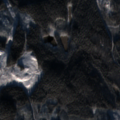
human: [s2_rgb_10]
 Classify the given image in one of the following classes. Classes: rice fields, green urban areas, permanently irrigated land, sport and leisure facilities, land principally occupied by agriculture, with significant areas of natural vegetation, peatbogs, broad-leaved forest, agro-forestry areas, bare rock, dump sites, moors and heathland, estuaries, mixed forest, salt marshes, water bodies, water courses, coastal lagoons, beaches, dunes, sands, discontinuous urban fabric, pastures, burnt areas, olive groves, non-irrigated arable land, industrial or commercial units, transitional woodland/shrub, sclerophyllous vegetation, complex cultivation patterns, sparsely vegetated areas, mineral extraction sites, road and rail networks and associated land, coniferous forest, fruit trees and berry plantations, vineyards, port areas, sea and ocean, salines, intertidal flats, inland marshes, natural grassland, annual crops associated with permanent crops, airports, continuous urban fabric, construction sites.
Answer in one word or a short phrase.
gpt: broad-leaved forest, coniferous forest, mixed forest, transitional woodland/shrub